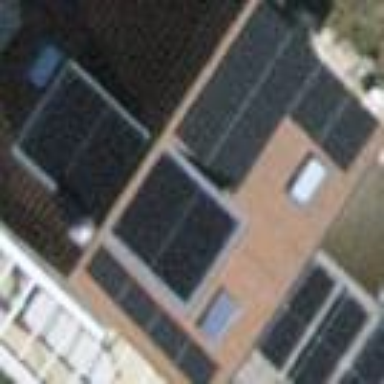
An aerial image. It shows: Solar power generator using photovoltaic panels.